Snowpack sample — Loveland Pass, Silver Plume, Colorado, USA (1/12/25, 11:40 AM MST)
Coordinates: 39.66, -105.88
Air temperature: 7 °F
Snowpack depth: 140 cm
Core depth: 10 cm
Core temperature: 41 °F
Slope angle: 11°, slope face: 30°
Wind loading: high
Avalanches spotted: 2
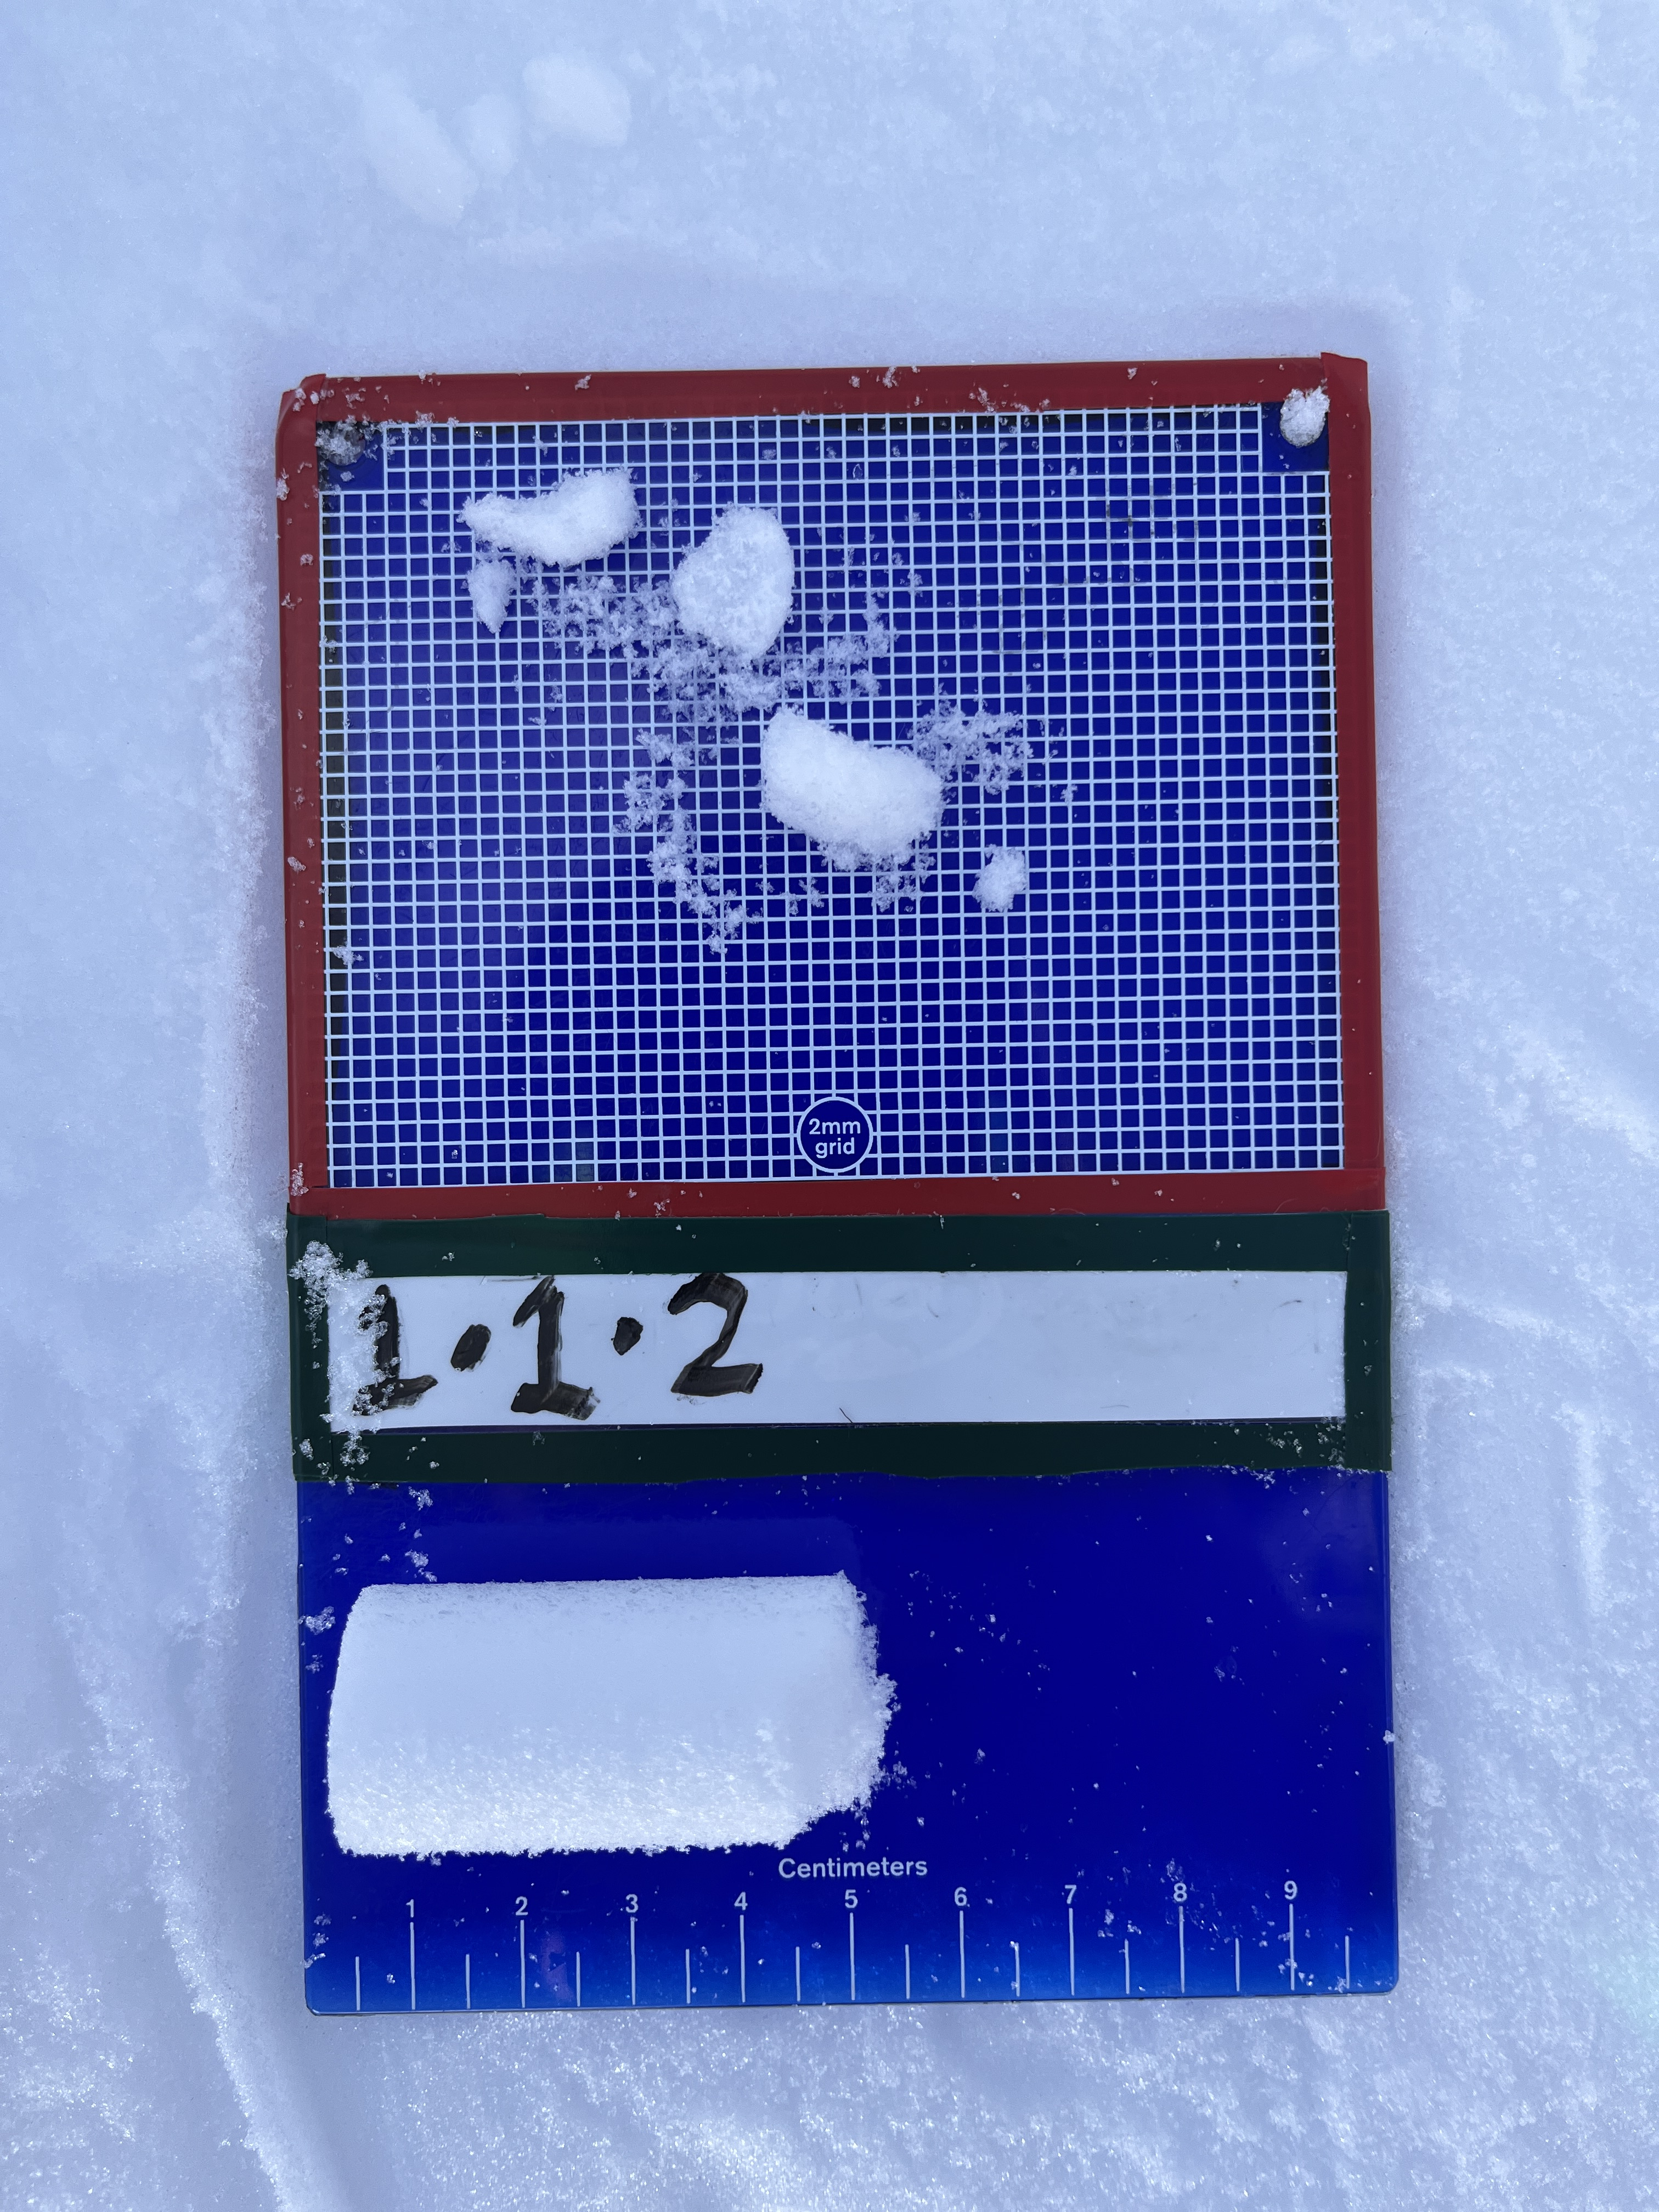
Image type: crystal_card
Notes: Pilot using slightly modified coring method that took too large segment for snow profile picturing, advised not to use in higher level models. Two avalanche on south face nearby, partially cloudy with light snow in the last 24 hours. Lots of wind loading on eastern features.